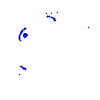
Particle: electron